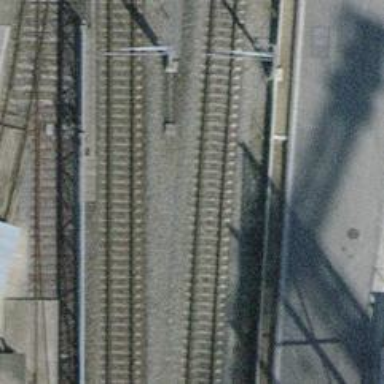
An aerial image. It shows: Single-track electrified railway with contact line.